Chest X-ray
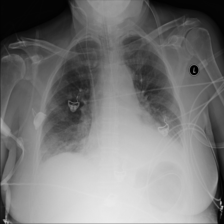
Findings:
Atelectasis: positive
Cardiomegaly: negative
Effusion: negative
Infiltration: negative
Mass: negative
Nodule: negative
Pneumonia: negative
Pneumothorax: negative
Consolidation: negative
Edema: negative
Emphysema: negative
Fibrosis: negative
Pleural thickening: negative
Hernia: negative